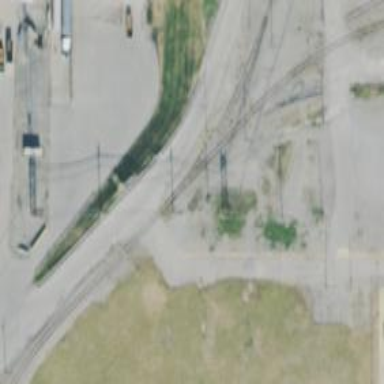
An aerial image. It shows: Level crossing along the railway.